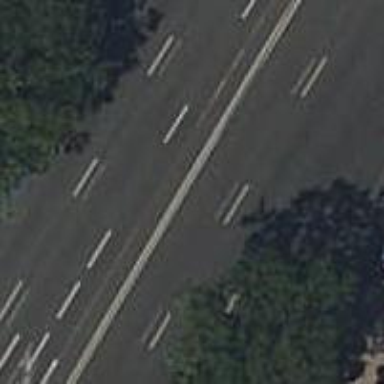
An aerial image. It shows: Secondary road with asphalt surface and separate sidewalk.